Question: I need to eliminate NIC Number duplicate situation.please provide me SQL Query for that.

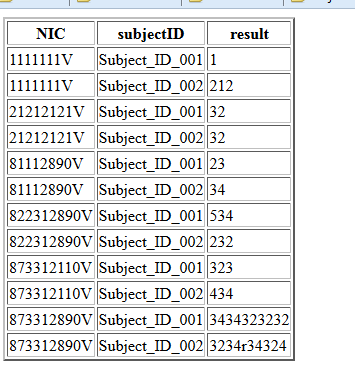
Answer: '''
DELETE FROM Table_Name A
INNER JOIN (SELECT NIC, COUNT(*) AS RecCount, MIN(RESULT) AS OlderValue
FROM Table_Name
GROUP BY NIC) b
ON A.NIC = b.NIC
AND a.RESULT != b.OlderValue
'''